Field crop: tomato
Growth stage: 1
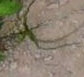
Species: cyperus